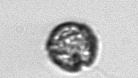
Label: Dinophyceae